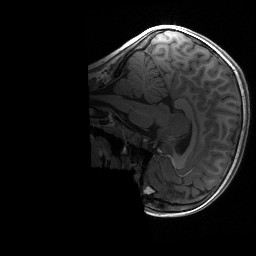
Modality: T1w
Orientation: sagittal
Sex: female
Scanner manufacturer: siemens
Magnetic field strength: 3 T
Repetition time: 1.9 s
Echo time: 0.00243 s